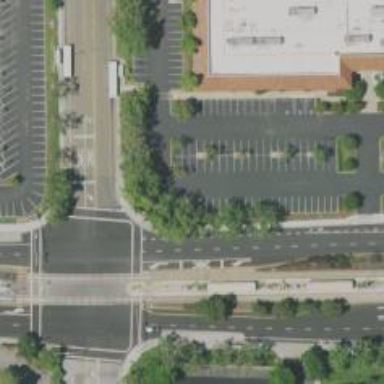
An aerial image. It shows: Crossing with line markings on the road.